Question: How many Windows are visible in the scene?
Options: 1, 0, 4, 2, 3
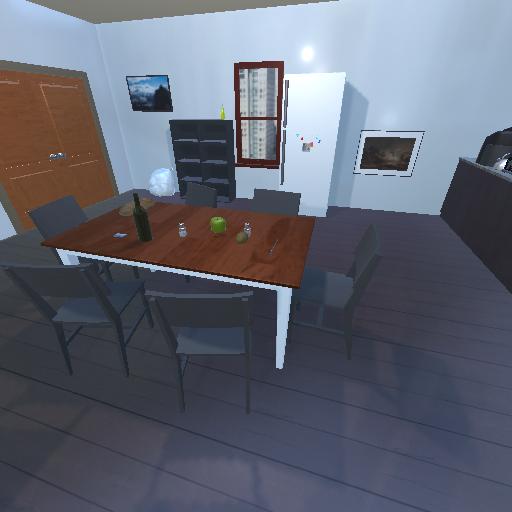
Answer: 1